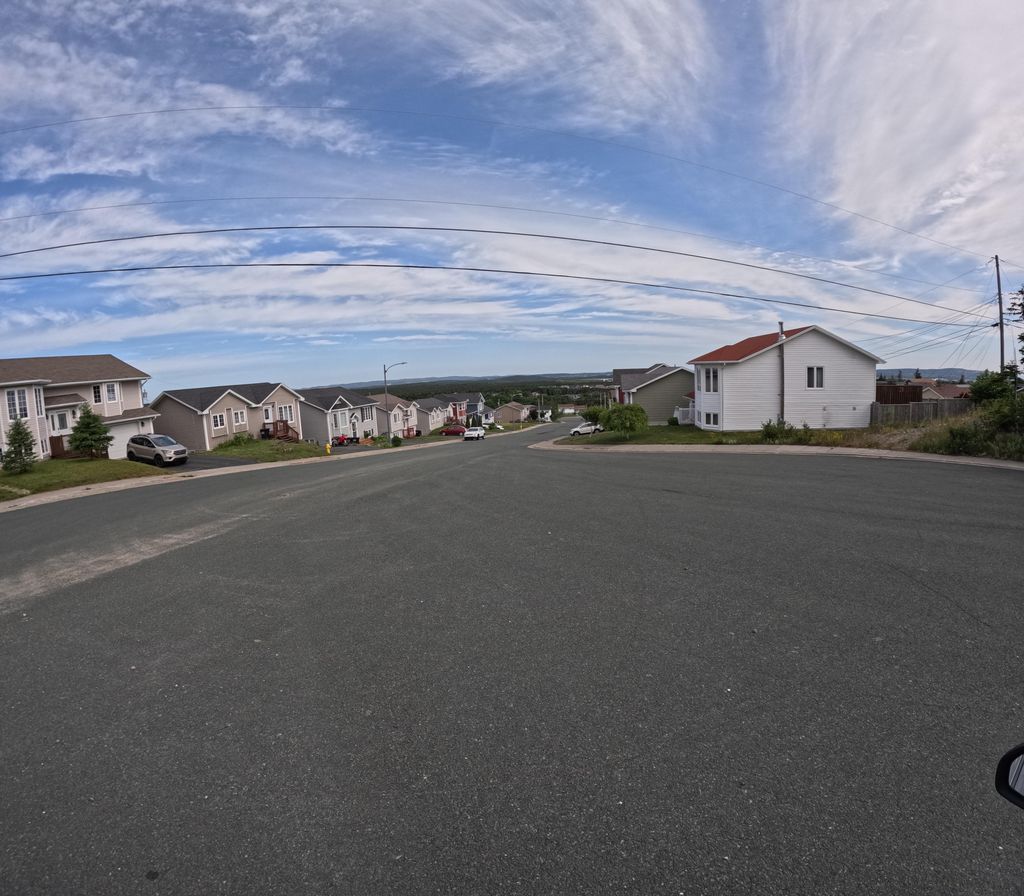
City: st_johns